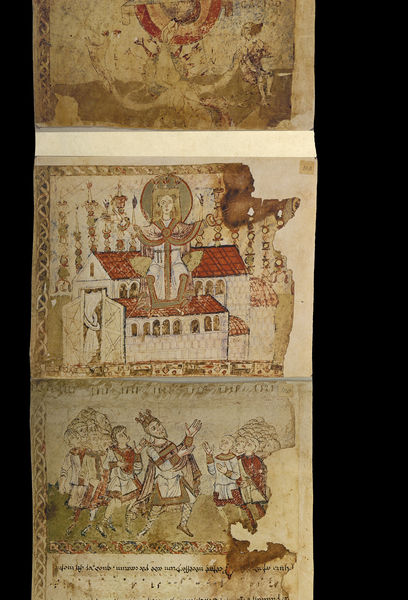
Titel: Exultetrolle, Fragment in 20 Stücken
Standort: Herkunft: Benevent (EU - I - Kampanien)
Institution: Bibliotheca Apostolica Vaticana
Schlagwörter: menschen, bunt, zeichnung, dach, haus, rot, teppich, rahmen, kirche, krone, farbig, papier, farben, könig, notenblatt, buch, kloster, verbrannt, druck, illustration, beten, ritter, pergament, christus, jesus, jesus christus, rollen, mittelalter, romanik, königin, heilige, fresko, maria, szenen, erlöser, basilika, papyrus, beschädigt, buchmalerei, codex, regeln, messias, gottessohn, sohn gottes, christkind, brandflecken, schlss, brandloch, christkönig, heilland, erretter, jesus von nazaret, randschmuck